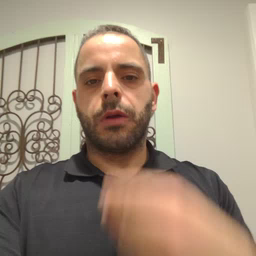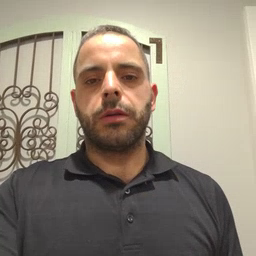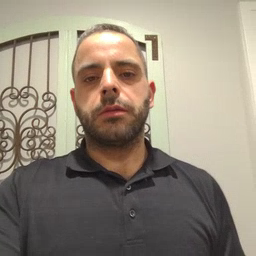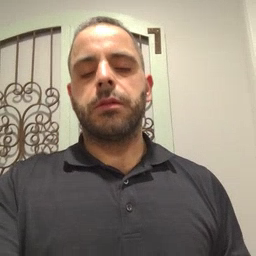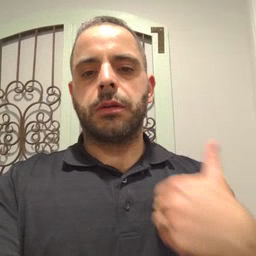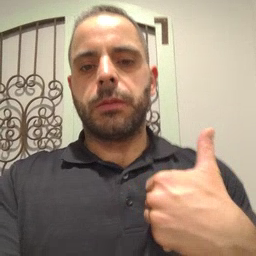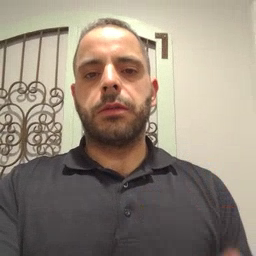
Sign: animal